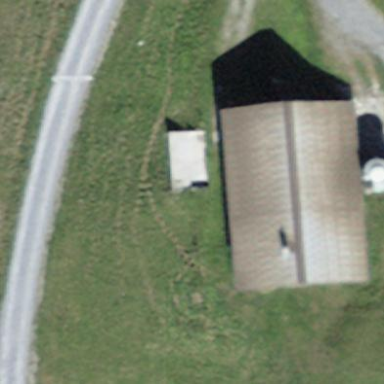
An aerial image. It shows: Farm building.